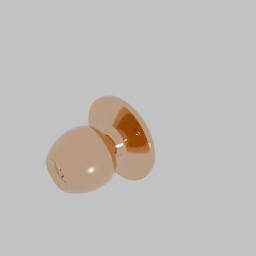
Label: mechanical